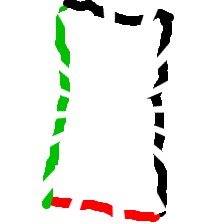
Shape: rectangle